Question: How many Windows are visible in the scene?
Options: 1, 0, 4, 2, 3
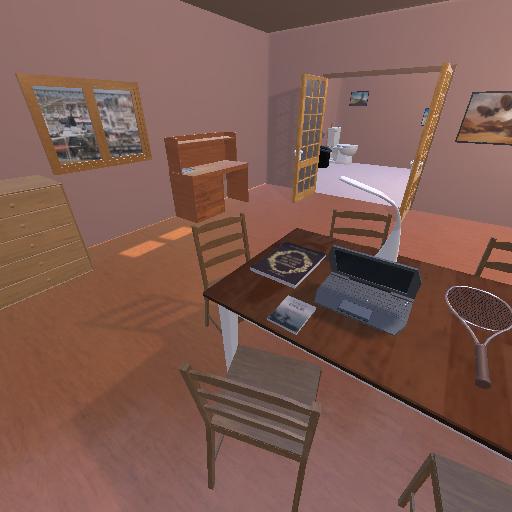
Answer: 1